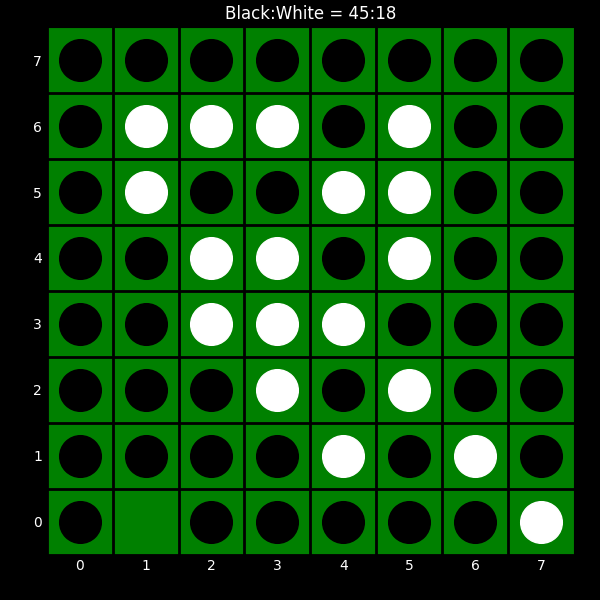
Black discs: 45
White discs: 18